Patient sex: M
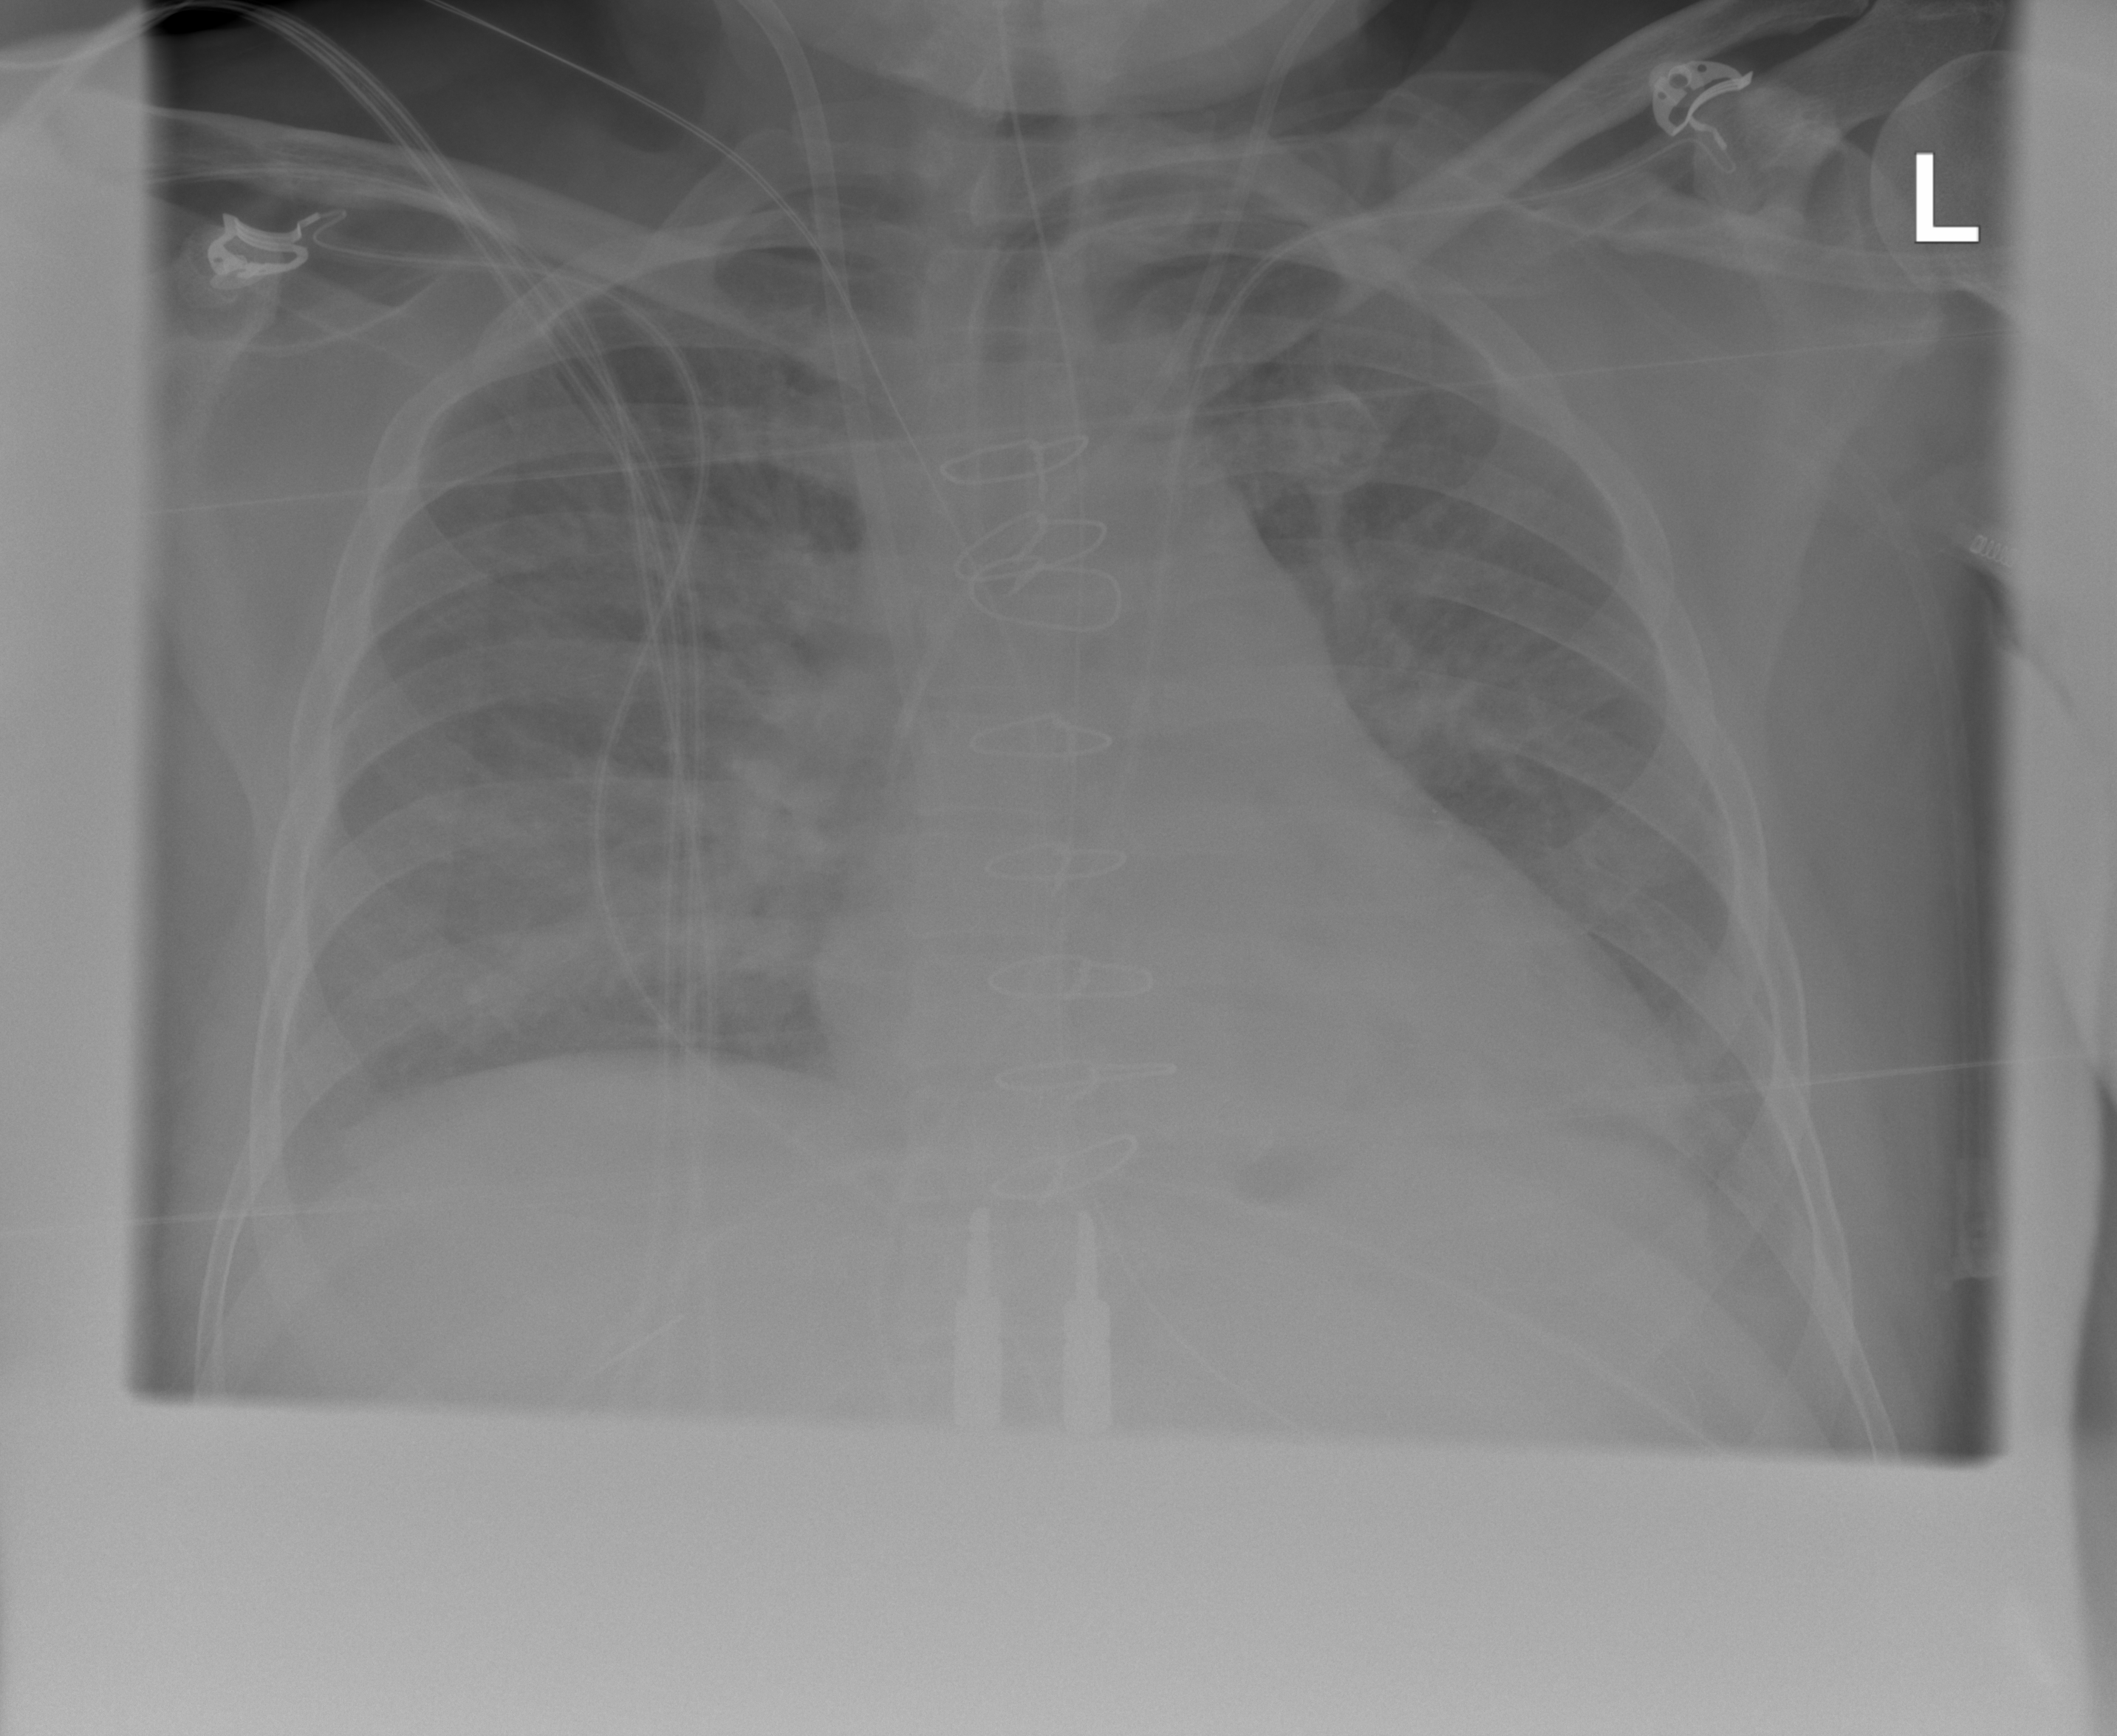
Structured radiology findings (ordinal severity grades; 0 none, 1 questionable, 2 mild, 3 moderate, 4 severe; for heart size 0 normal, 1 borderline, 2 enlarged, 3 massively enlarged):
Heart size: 2
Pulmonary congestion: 3
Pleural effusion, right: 0
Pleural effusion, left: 2
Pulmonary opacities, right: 2
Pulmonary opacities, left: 1
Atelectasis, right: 0
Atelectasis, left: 2